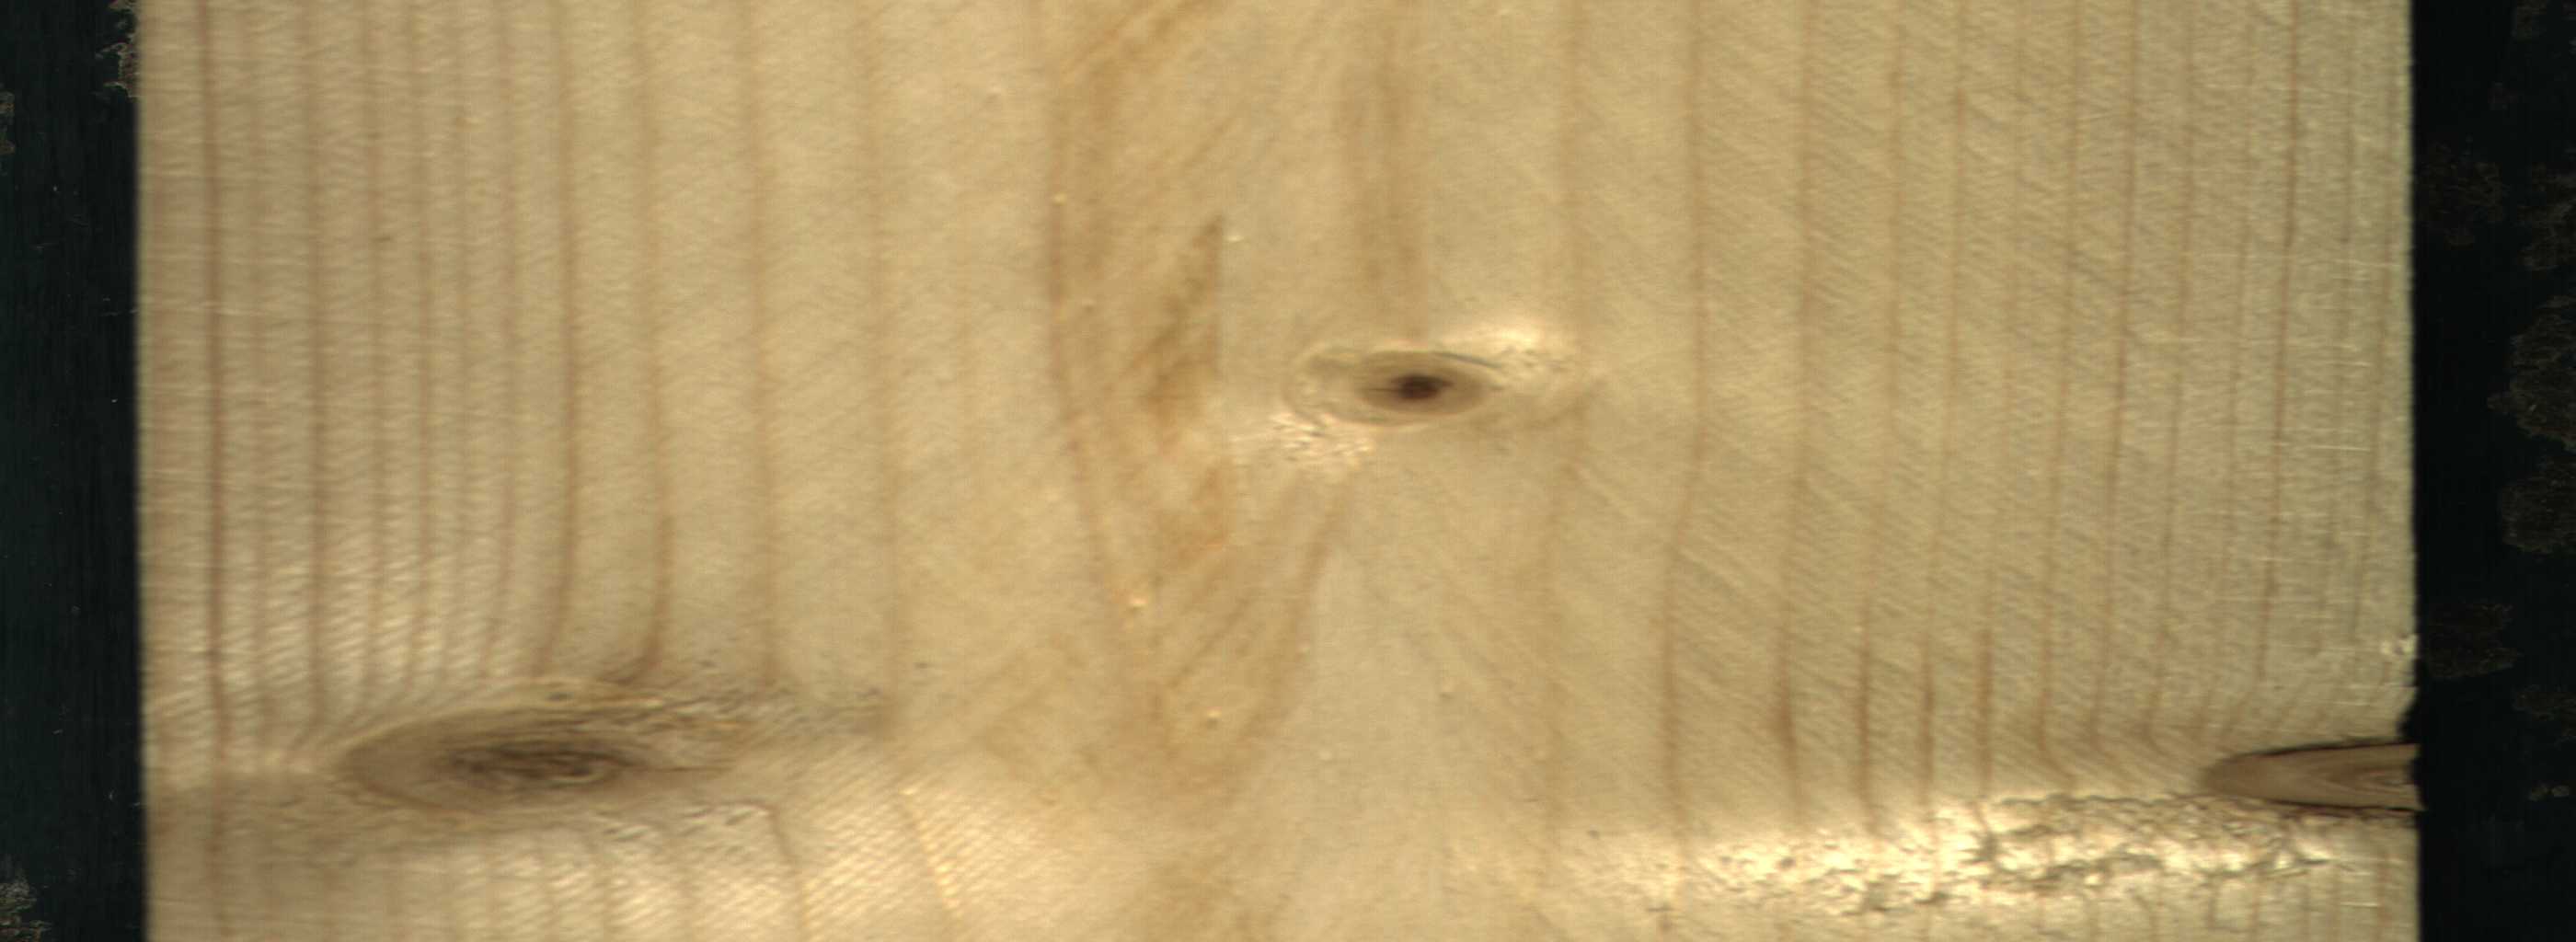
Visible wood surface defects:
Quartzity
Knot_missing
Dead_Knot
Live_Knot
Live_Knot
Live_Knot
Live_Knot